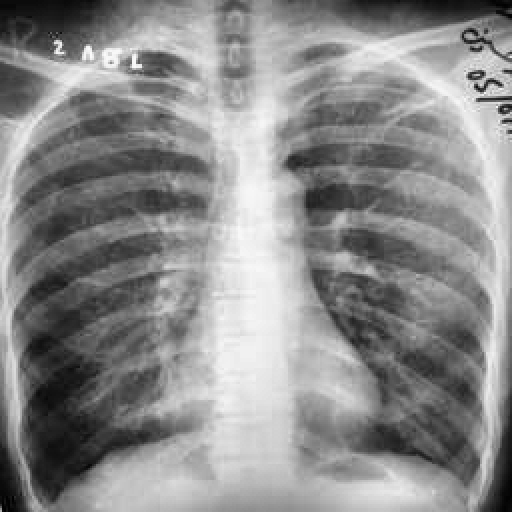
Finding: TUBERCULOSIS